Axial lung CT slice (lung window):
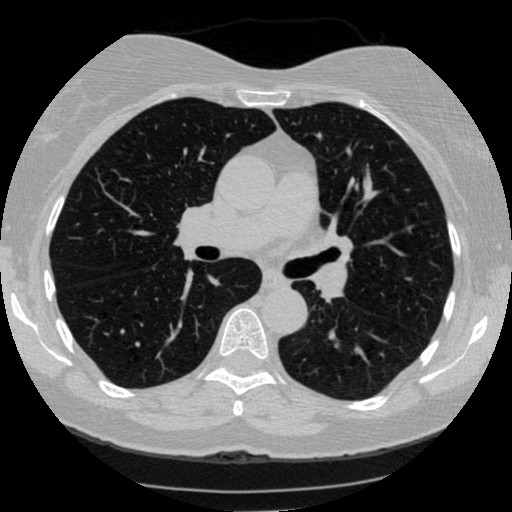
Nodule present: no